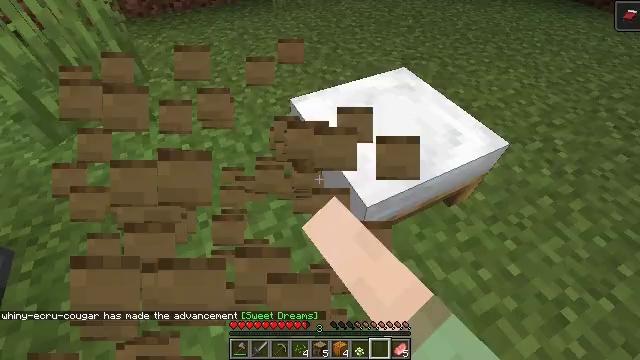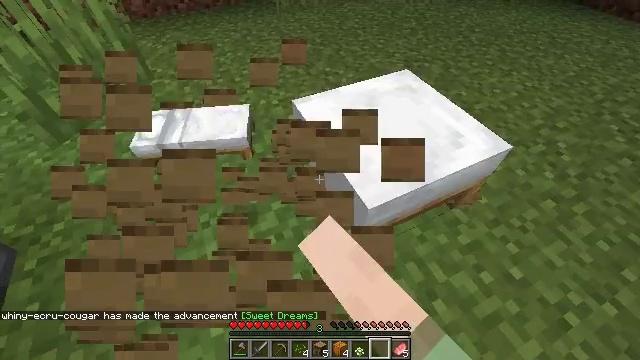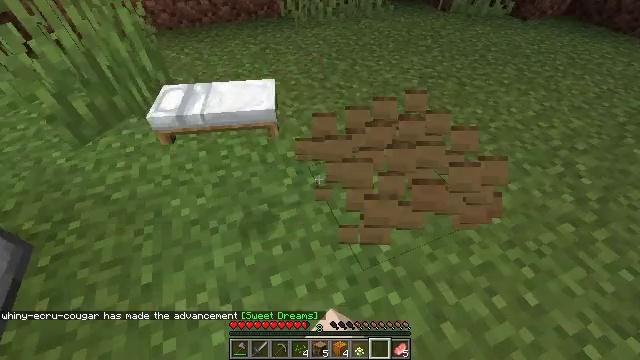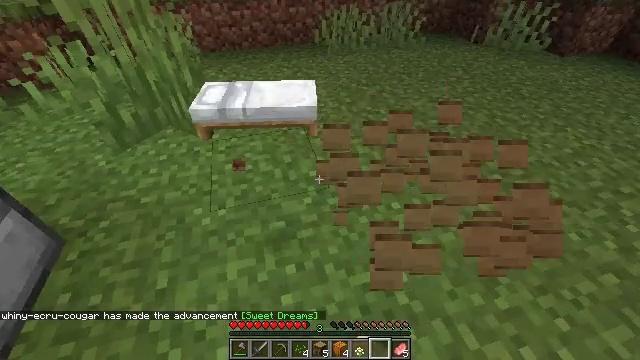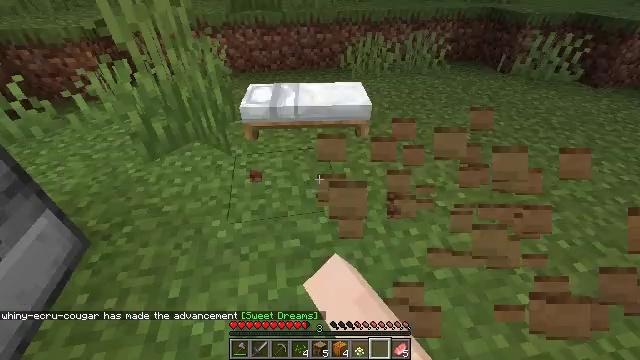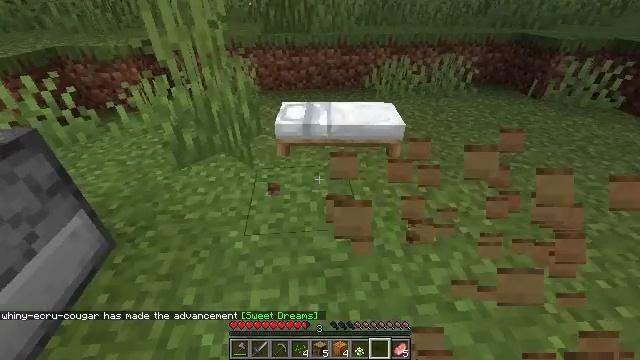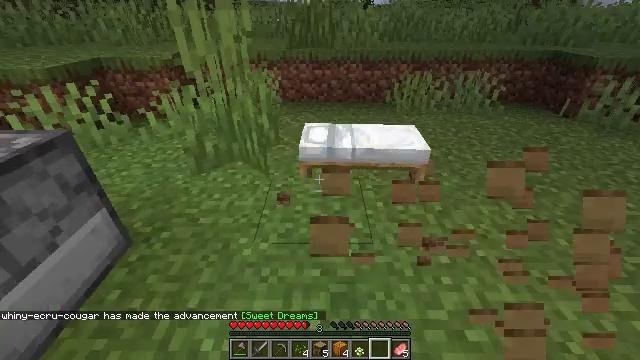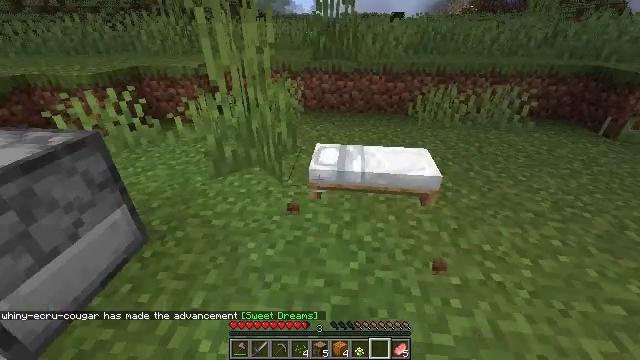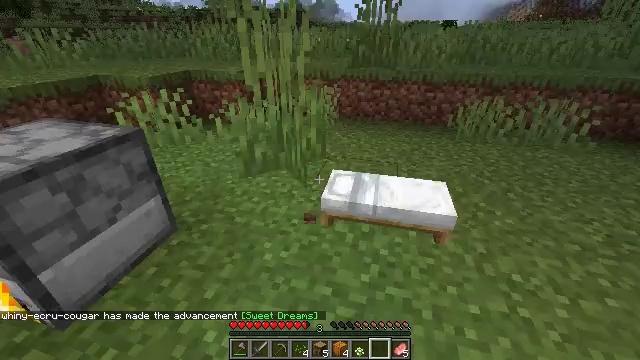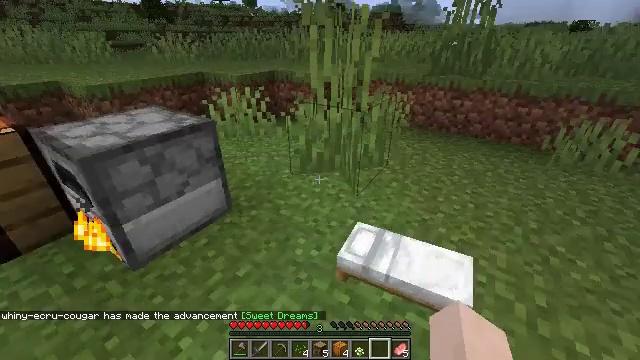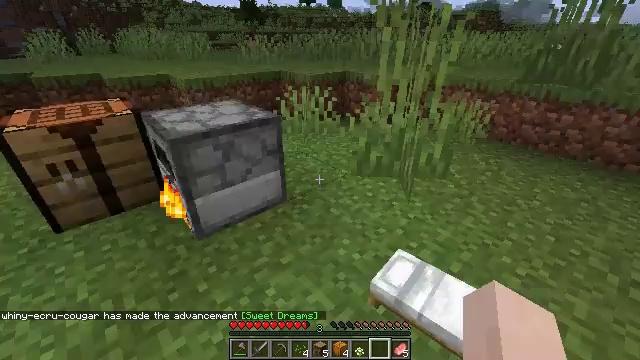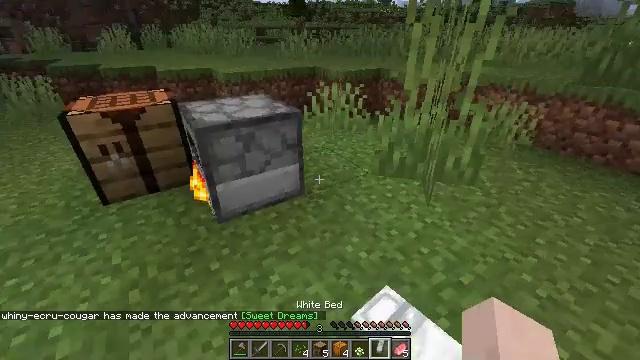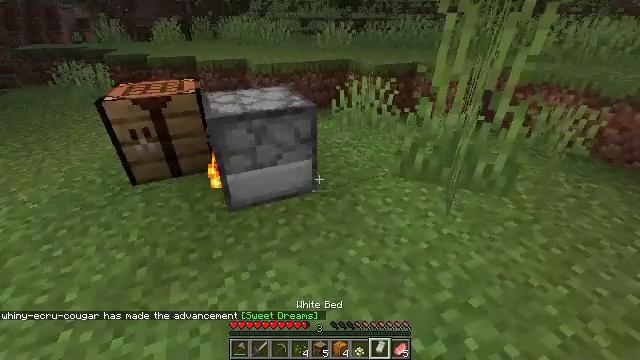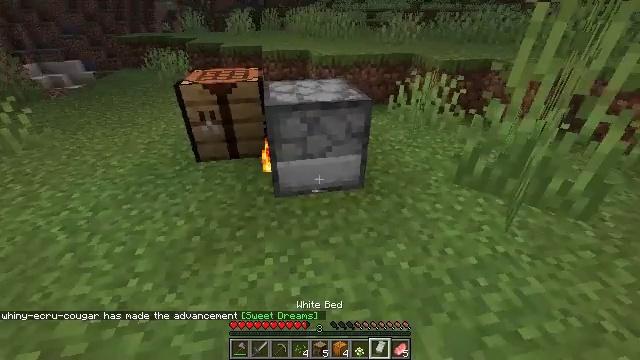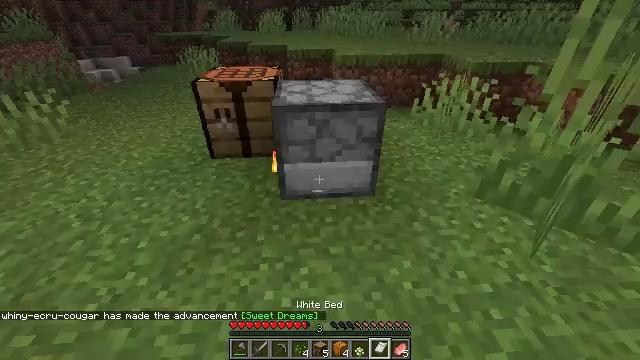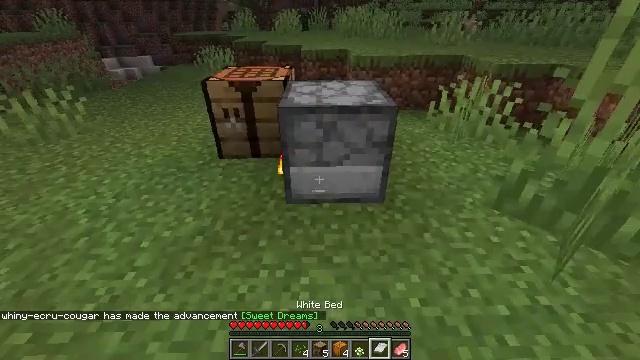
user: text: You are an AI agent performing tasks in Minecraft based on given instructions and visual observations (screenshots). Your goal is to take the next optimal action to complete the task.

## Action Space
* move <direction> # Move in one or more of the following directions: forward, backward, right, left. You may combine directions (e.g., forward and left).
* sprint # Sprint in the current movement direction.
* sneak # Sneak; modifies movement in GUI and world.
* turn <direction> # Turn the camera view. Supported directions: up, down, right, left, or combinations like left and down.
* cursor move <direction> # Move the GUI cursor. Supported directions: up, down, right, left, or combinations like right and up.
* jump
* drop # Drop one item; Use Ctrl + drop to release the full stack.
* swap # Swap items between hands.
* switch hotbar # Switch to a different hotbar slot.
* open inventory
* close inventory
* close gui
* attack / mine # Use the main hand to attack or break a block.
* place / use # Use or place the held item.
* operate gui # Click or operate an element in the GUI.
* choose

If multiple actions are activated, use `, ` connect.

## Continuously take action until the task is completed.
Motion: motion action
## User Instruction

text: Smelt a cooked mutton in the furnace.
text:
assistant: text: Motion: attack / mine
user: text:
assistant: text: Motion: turn left and up, attack / mine
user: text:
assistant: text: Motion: turn left and up, attack / mine
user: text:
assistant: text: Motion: turn left and up
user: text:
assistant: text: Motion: turn left and up
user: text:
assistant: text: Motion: move right, turn left and up
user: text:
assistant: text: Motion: move right, turn left and up
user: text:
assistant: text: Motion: move right, turn left and up
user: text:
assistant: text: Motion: move right, turn left
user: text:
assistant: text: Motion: move right, turn left
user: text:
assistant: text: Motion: move forward and move right, turn left
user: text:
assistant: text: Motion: move forward and move right, turn left and down
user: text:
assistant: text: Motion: move forward and move right, turn left and down
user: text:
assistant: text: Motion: move forward, turn left
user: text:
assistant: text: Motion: move forward, turn left
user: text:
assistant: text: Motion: move forward
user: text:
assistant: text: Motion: move forward, turn up
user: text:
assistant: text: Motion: move forward, turn up
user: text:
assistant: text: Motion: no_op
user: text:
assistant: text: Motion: use / place
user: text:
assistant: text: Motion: use / place
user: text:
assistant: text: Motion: use / place
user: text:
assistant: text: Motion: no_op
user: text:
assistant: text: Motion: no_op
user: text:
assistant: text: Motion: open gui
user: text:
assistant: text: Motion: no_op
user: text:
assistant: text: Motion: no_op
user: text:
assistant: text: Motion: no_op
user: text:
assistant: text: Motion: no_op
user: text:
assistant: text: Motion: no_op